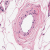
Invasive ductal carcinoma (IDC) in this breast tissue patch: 0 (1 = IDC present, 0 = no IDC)